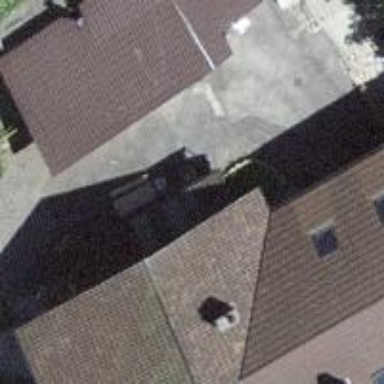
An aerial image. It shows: Shed.